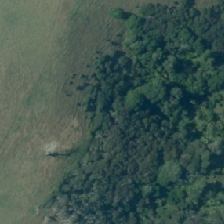
Land cover: grose_broom